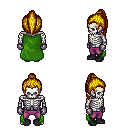
a pixel art fantasy rpg character, male body template, skeleton, green cape, magenta pants, blonde long topknot hairstyle, metal gloves, black shoes, four views (front, back, left, right), 2x2 character sprite sheet, small pixel art, hard edges, no anti-aliasing